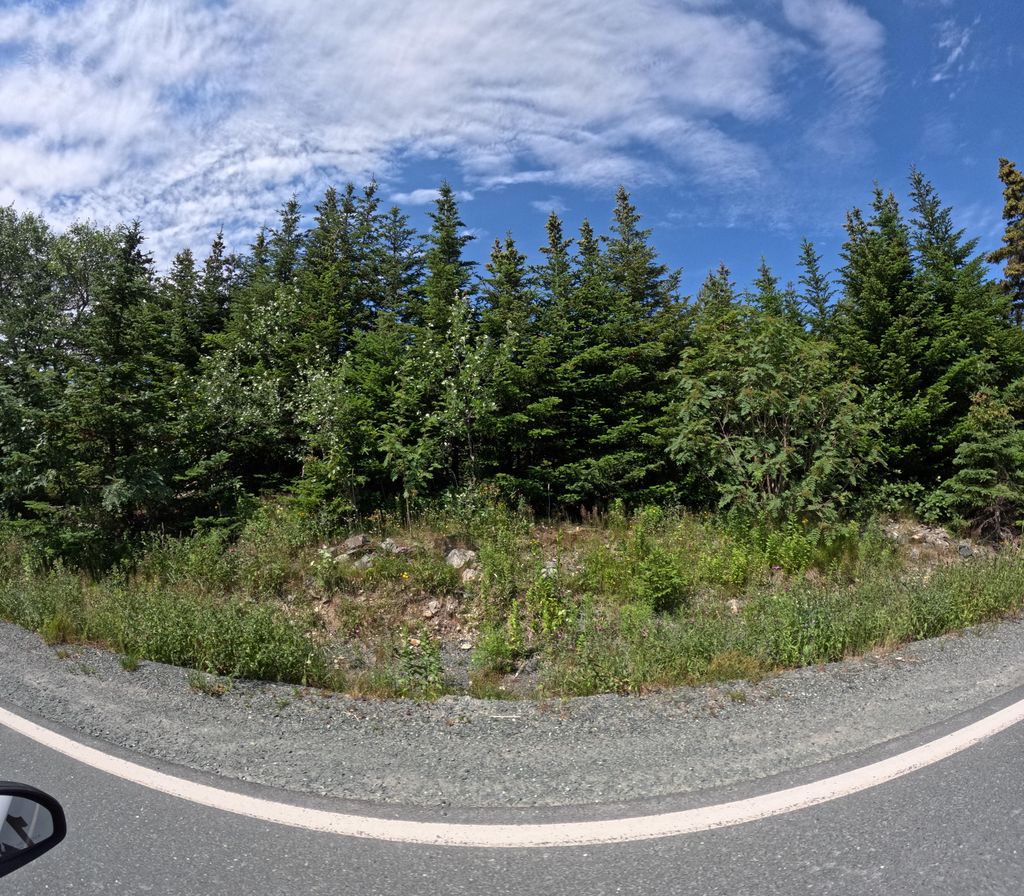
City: st_johns